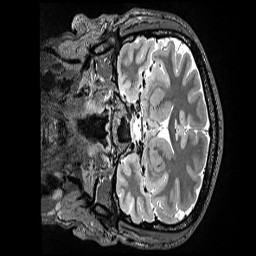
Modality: T2w
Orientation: coronal
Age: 27
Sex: male
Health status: ill
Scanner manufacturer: siemens
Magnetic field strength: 3 T
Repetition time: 3.2 s
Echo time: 0.564 s